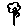
Label: flower